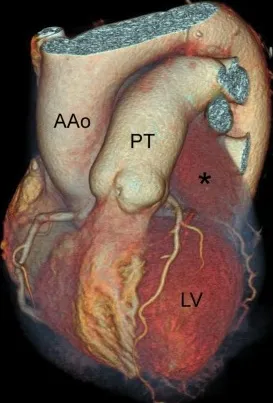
Heart computed tomography, 3-dimensional reconstruction. (A) The tumor (asterisk) is located posteriorly and laterally to the pulmonary trunk (PT) and the ascending aorta (AAo), superiorly to the left ventricle (LV).
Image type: radiology (ct)